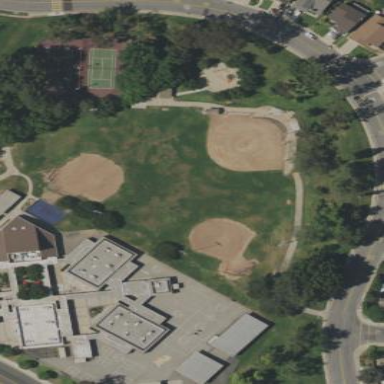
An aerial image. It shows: Baseball pitch for leisure land.